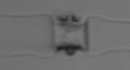
Label: Chaetoceros_didymus